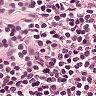
Metastatic tissue present: no